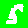
Digit: 5